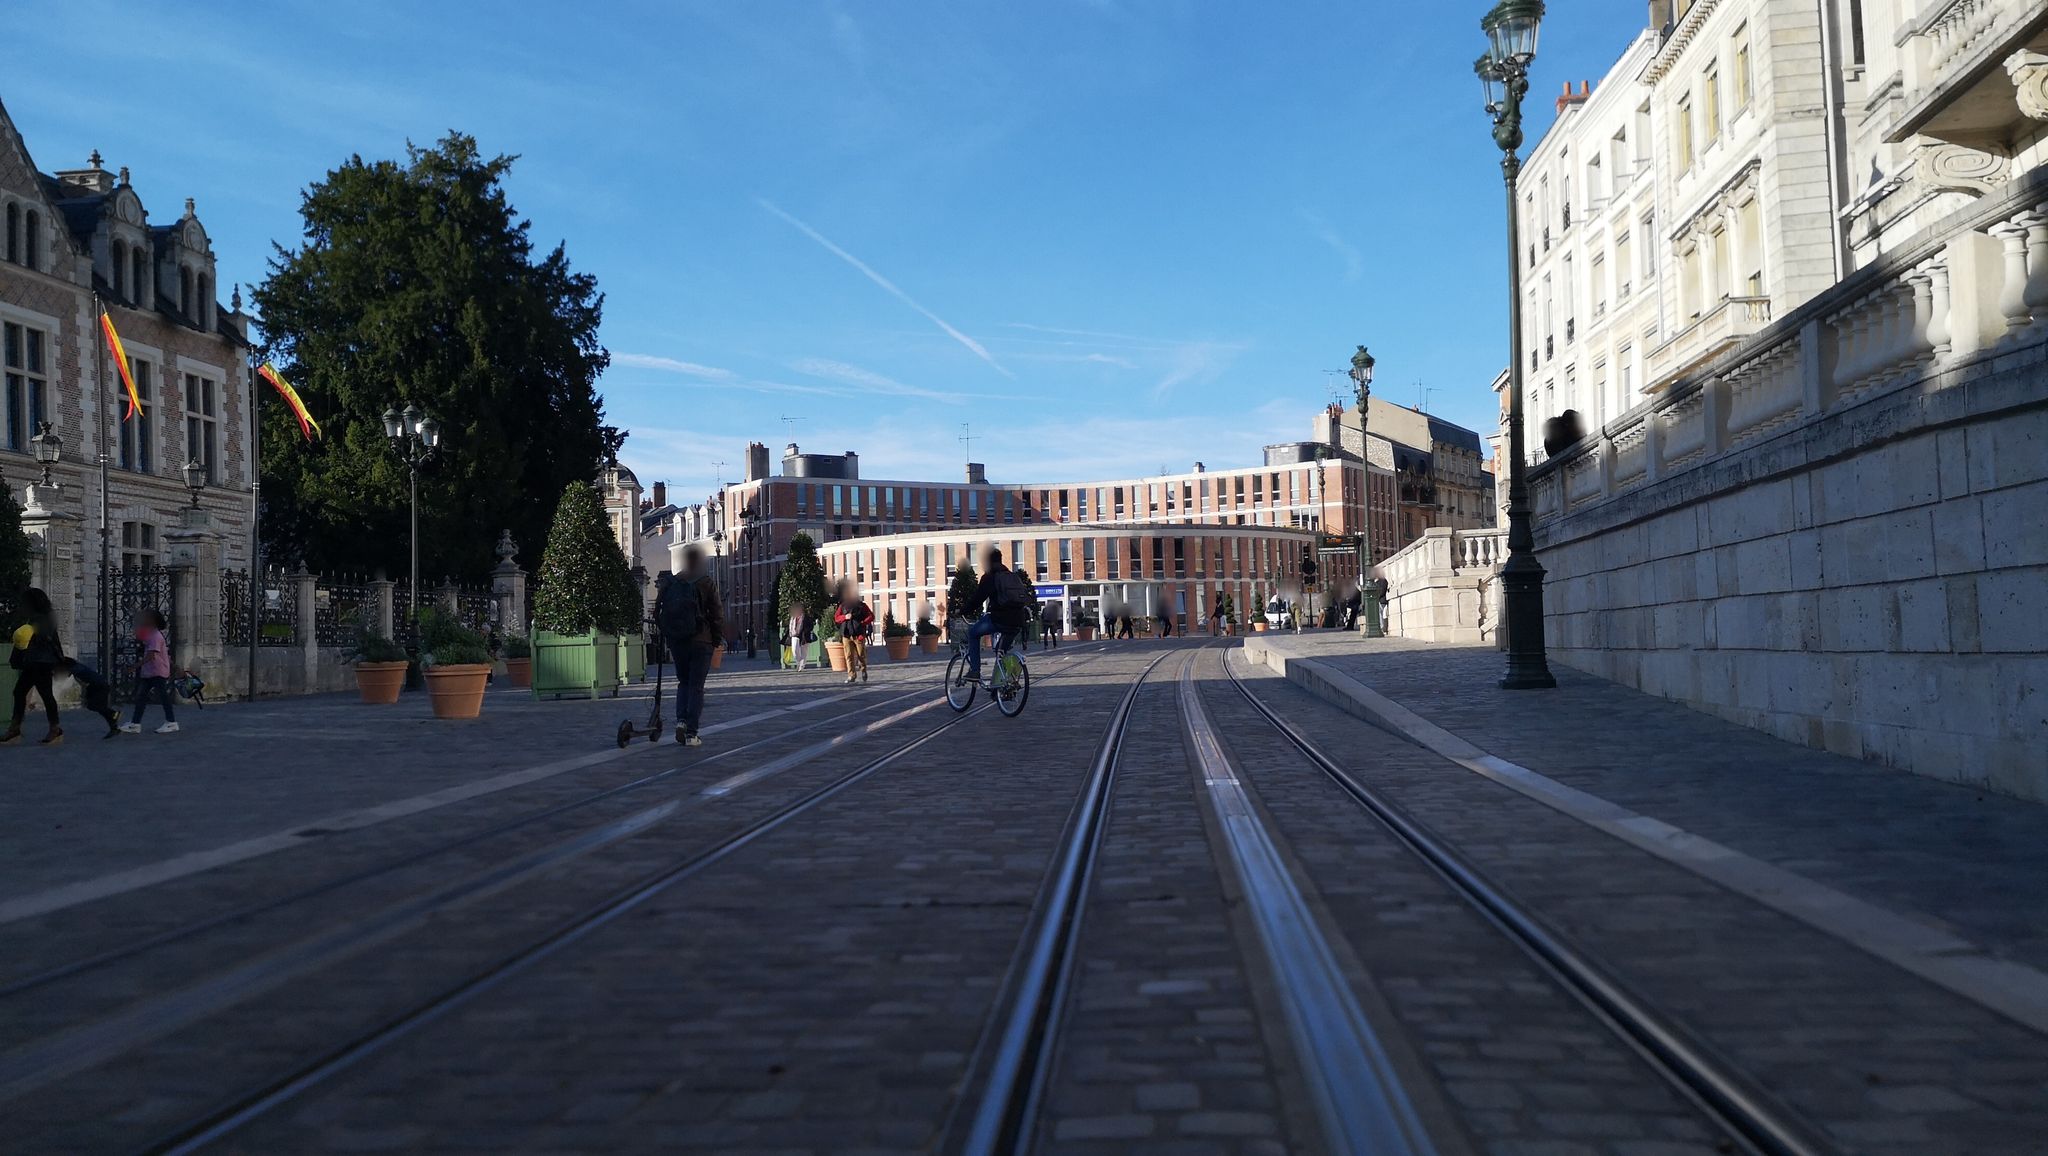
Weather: clear
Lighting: day
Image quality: good
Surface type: railway
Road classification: steps, service
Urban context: urban centre
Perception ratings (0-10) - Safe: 4.45, Lively: 6.62, Beautiful: 5.13, Boring: 5.2, Depressing: 6.25, Wealthy: 8.31